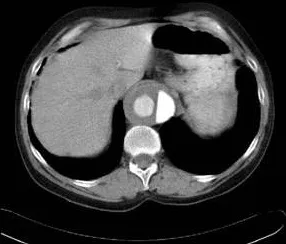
CT scans demonstrating the dissection at the level of the renal arteries.
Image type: radiology (ct)